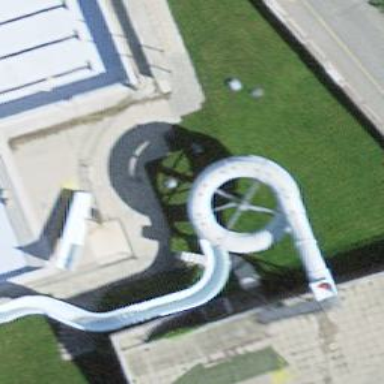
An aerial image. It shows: Water slide attraction.